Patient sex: M
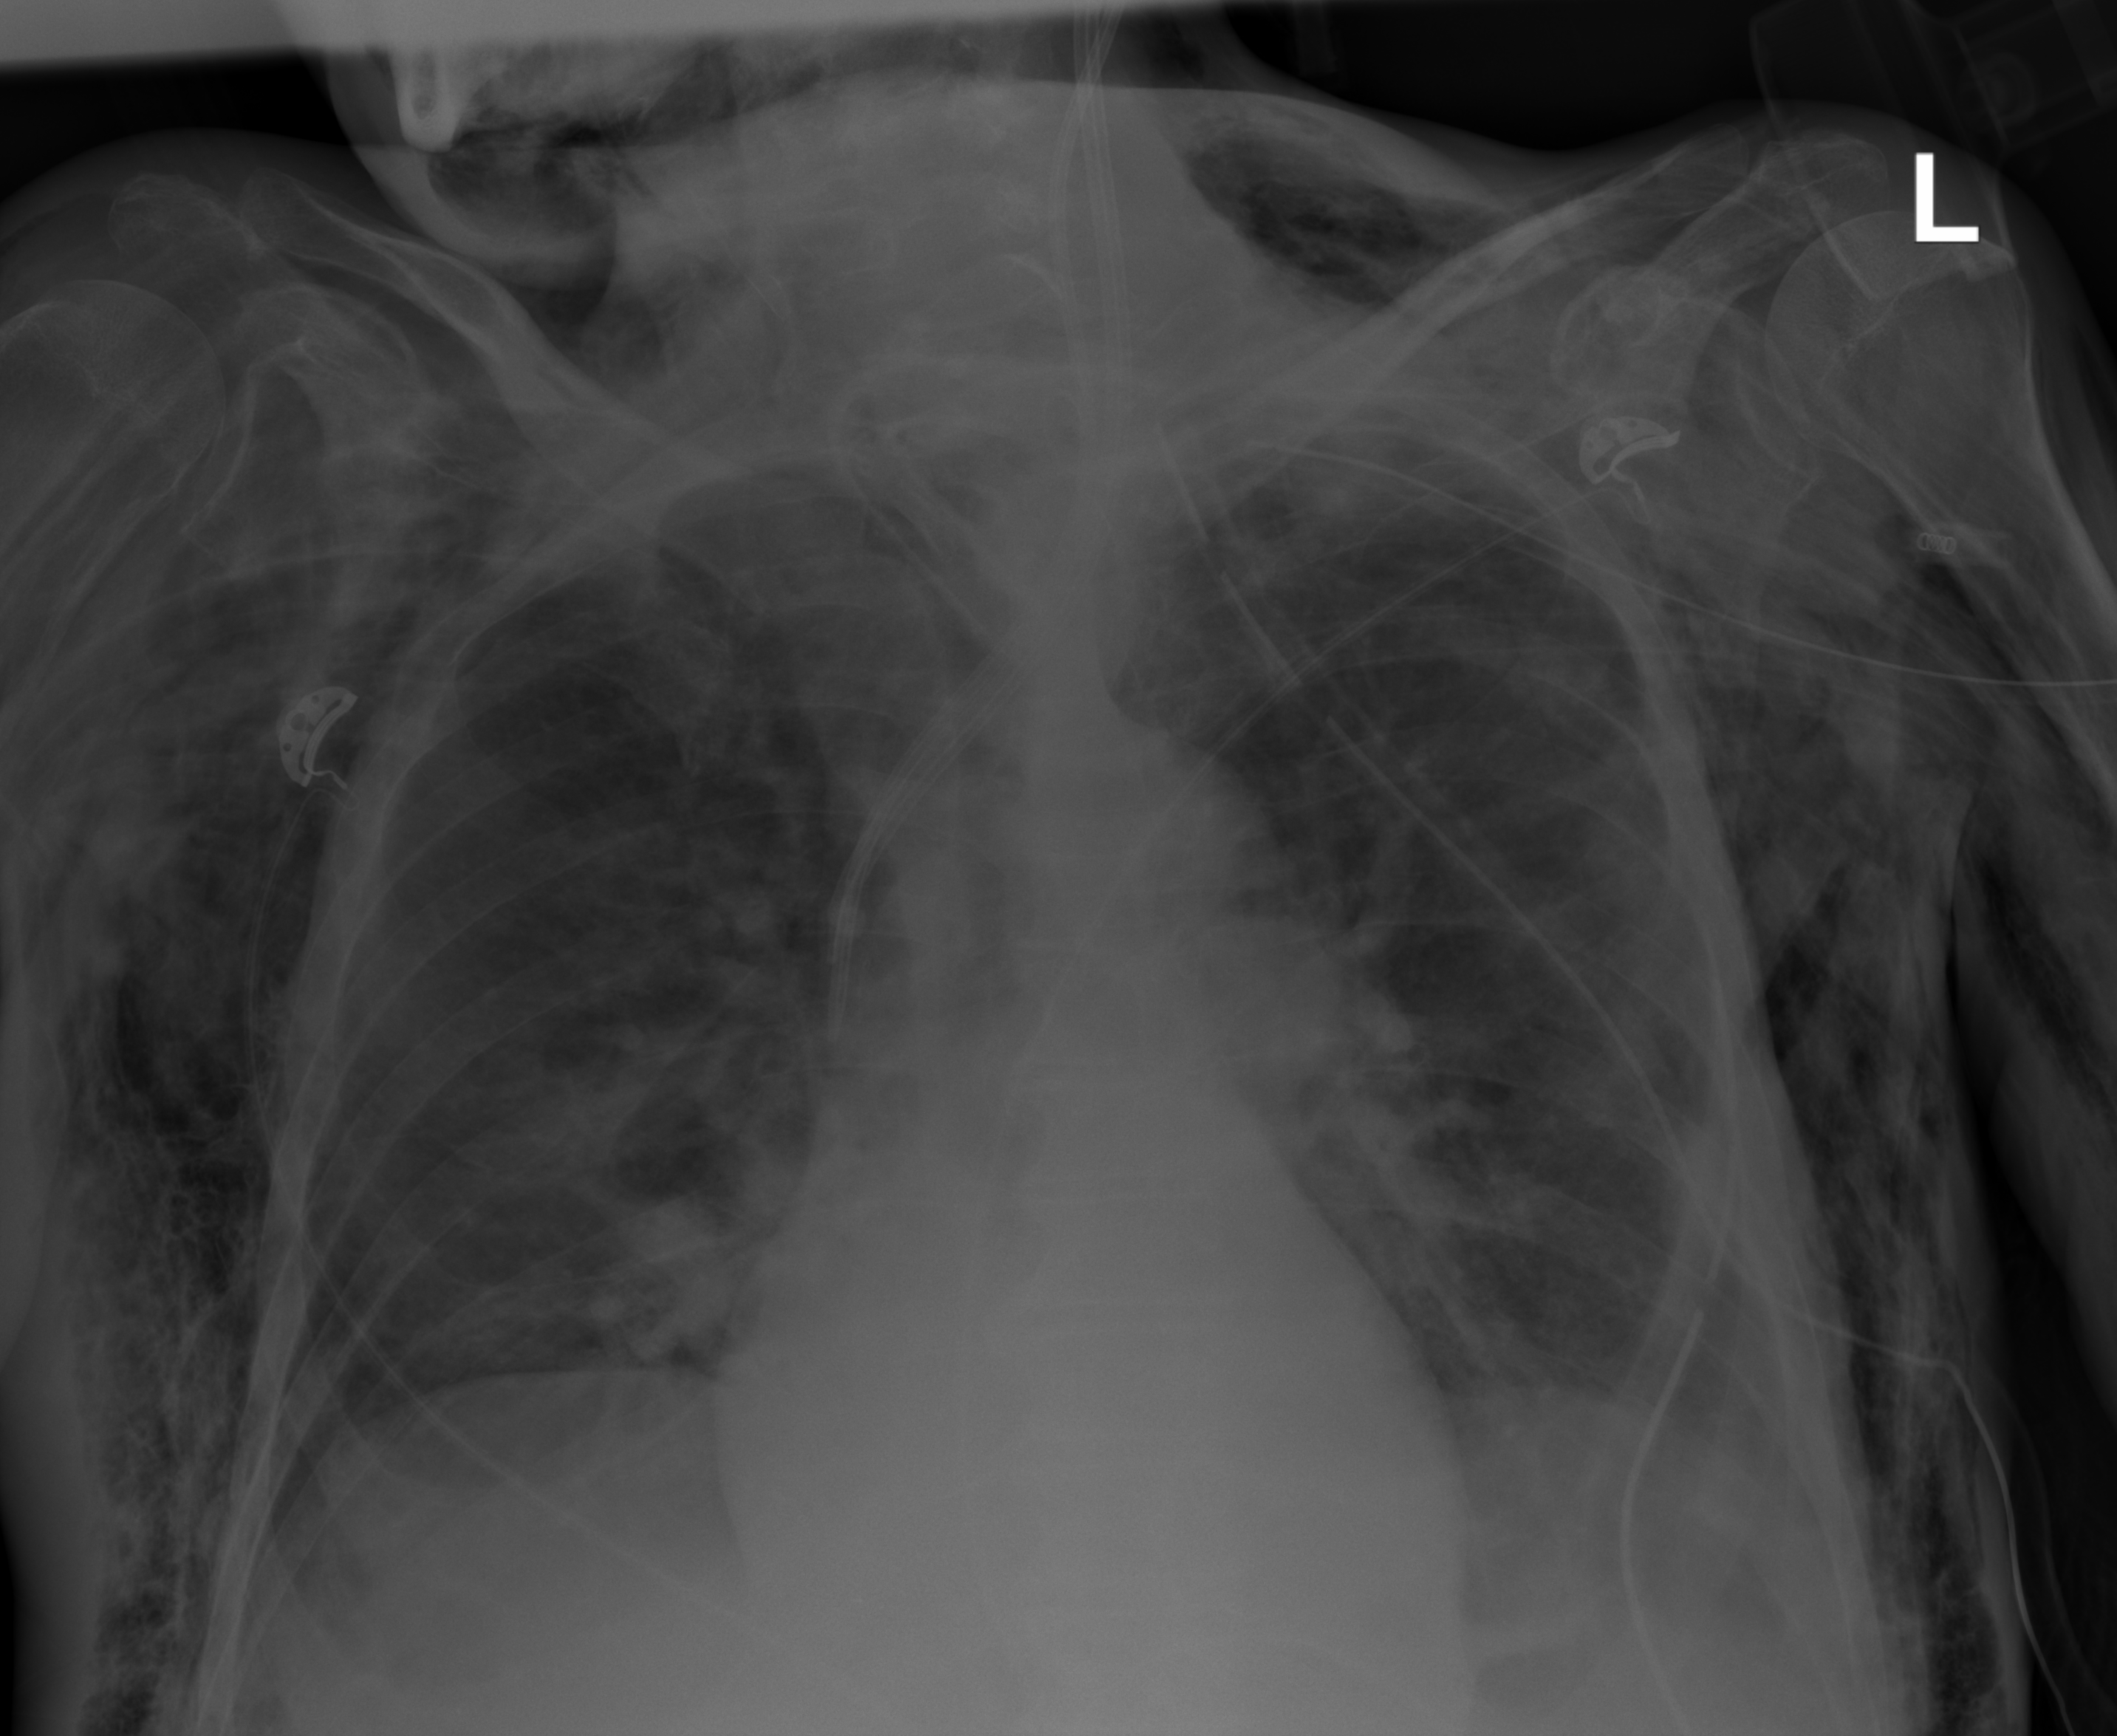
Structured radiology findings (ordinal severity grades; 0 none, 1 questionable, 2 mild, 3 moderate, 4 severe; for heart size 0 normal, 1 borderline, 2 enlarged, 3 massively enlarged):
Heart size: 0
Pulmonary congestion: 2
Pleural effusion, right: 2
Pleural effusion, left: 2
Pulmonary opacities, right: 2
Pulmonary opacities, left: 2
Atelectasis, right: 2
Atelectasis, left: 2